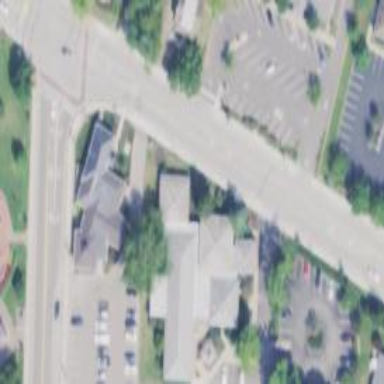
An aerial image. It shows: Building that serves as library.